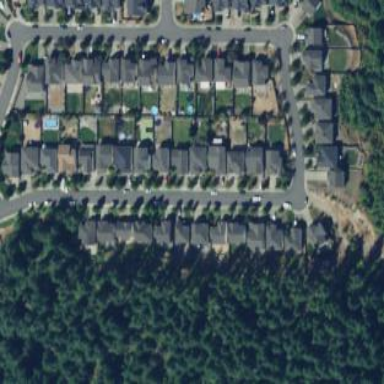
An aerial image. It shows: Neighbourhood with single-family residential houses.